Question: I see a similar question <URL> but following the answer there doesn't resolve this same issue. Images are still listed vertically. I am binding oData from NetFlix.

Following is the XAML :-
'''
<Window.Resources>
<DataTemplate x:Key="ImageCell">
<StackPanel Orientation="Horizontal">
<Image Source="{Binding BoxArt.MediumUrl}" Width="200" Height="200" Stretch="Fill" ToolTip="{Binding Synopsis}"/>
</StackPanel>
</DataTemplate>
</Window.Resources>
<ListView Margin="21,40,26,9" Name="lvwTitles" ItemsSource="{Binding}"
IsSynchronizedWithCurrentItem="True"
SelectionMode="Single" ItemTemplate="{StaticResource ImageCell}">
</ListView>
'''
Following is the code behind:-
'''
List<Title> titles = serviceAccessor.GetAllTitlesByGenre(cmbGenre.SelectedValue.ToString());
lvwTitles.ItemsSource = titles;
'''
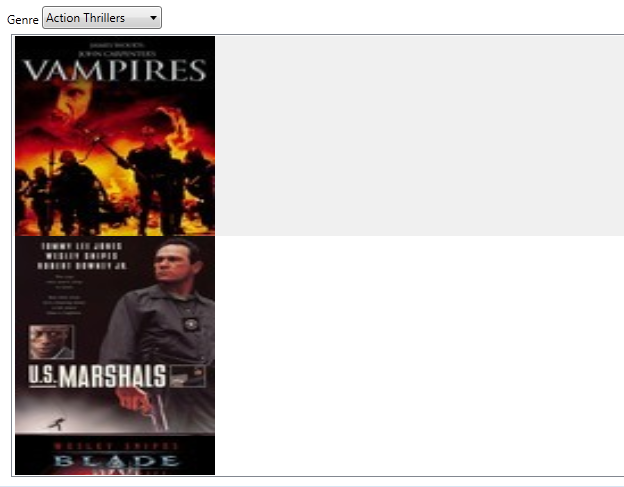
Answer: You are using the stackpanel in the wrong place. The stackpanel in the datatemplate just creates a stackpanel containing one single image, for each item in the listview. Try setting the itemspanel.. something like this:
'''
<ListView>
<ListView.ItemsPanel>
<ItemsPanelTemplate>
<StackPanel Orientation="Horizontal" />
</ItemsPanelTemplate>
</ListView.ItemsPanel>
...
</ListView>
'''